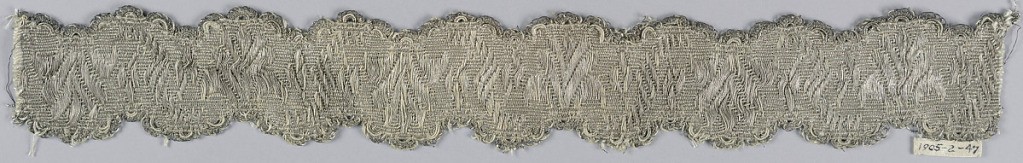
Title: Trimming
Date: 18th century
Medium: silk, silver metallic thread Technique: woven
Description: Design of curving band with leaf motif placed alternately up and down. Two scalloped borders forming serpentine band. In white and silver metallic thread.